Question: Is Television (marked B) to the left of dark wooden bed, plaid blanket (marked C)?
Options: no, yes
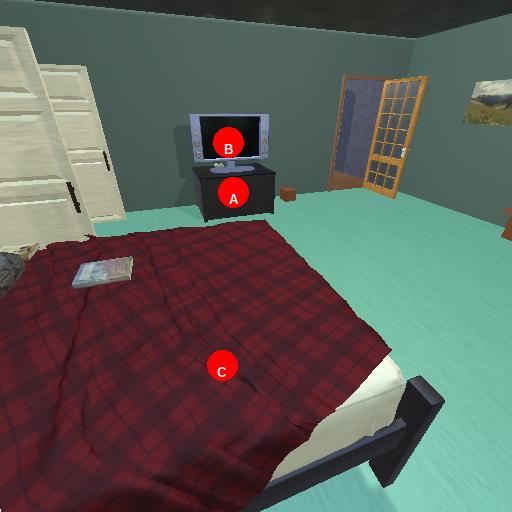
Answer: no